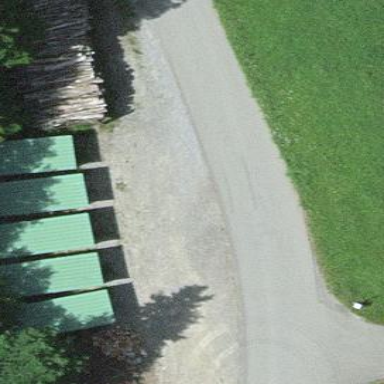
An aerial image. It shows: Parking area with surface.